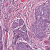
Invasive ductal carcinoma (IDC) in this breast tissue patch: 0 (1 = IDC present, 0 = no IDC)